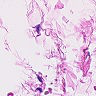
Metastatic tissue present: no